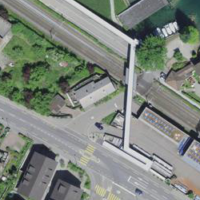
EUNIS habitat code: 54
Species observed at this site:
Clematis vitalba